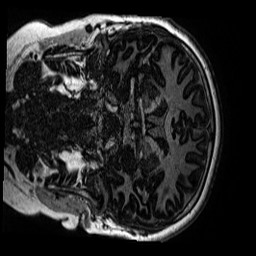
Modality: MP2RAGE
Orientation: coronal
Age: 11
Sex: male
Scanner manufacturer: siemens
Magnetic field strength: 3 T
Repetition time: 4 s
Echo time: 0.00299 s